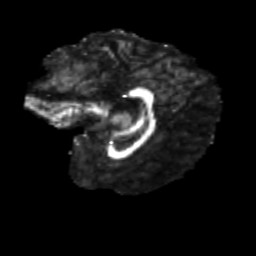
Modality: FA
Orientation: sagittal
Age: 10
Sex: female
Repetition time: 9.512 s
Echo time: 0.089 s